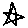
Label: star